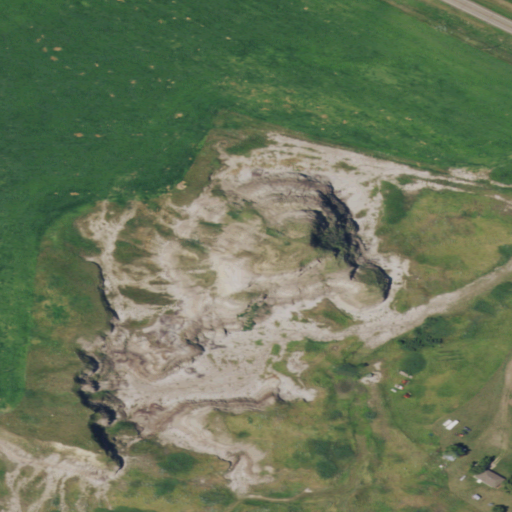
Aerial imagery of mountain in North Dakota named Sugarloaf Butte containing grassland, cultivated crops, barren land, low intensity development, and open development